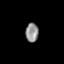
Tissue: prostate
Cell type: T cells
Senescence score: 0.6955
Nuclear area (px): 239
Mean DAPI intensity: 144.301